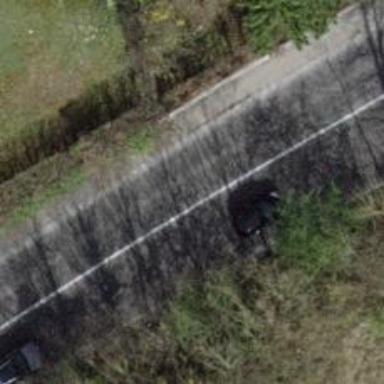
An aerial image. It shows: Secondary road with asphalt surface and sidewalk on the left.